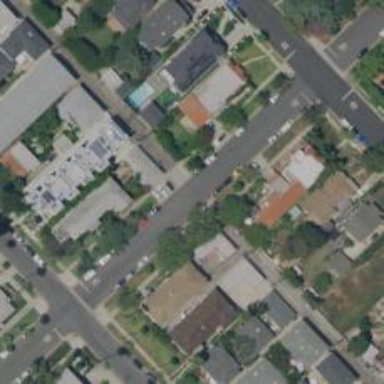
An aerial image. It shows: Asphalt alley with residential buildings on either side.